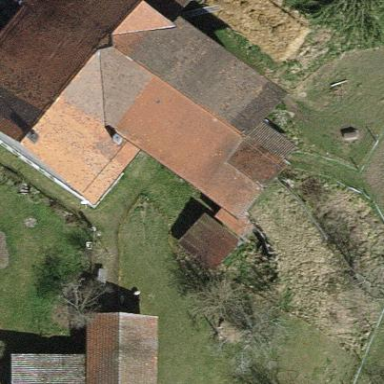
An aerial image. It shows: Farmyard area.